Interaction volume radius: 5 \u00c5
Interaction volume height: 10 \u00c5
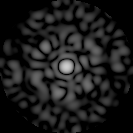
Disorder parameter: 0.8403